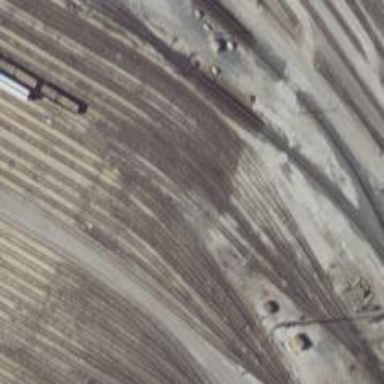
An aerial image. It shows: Railway yard in service.